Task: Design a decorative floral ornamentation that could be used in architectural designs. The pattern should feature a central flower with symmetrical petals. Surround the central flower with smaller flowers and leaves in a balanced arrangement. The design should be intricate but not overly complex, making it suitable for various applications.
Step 255:
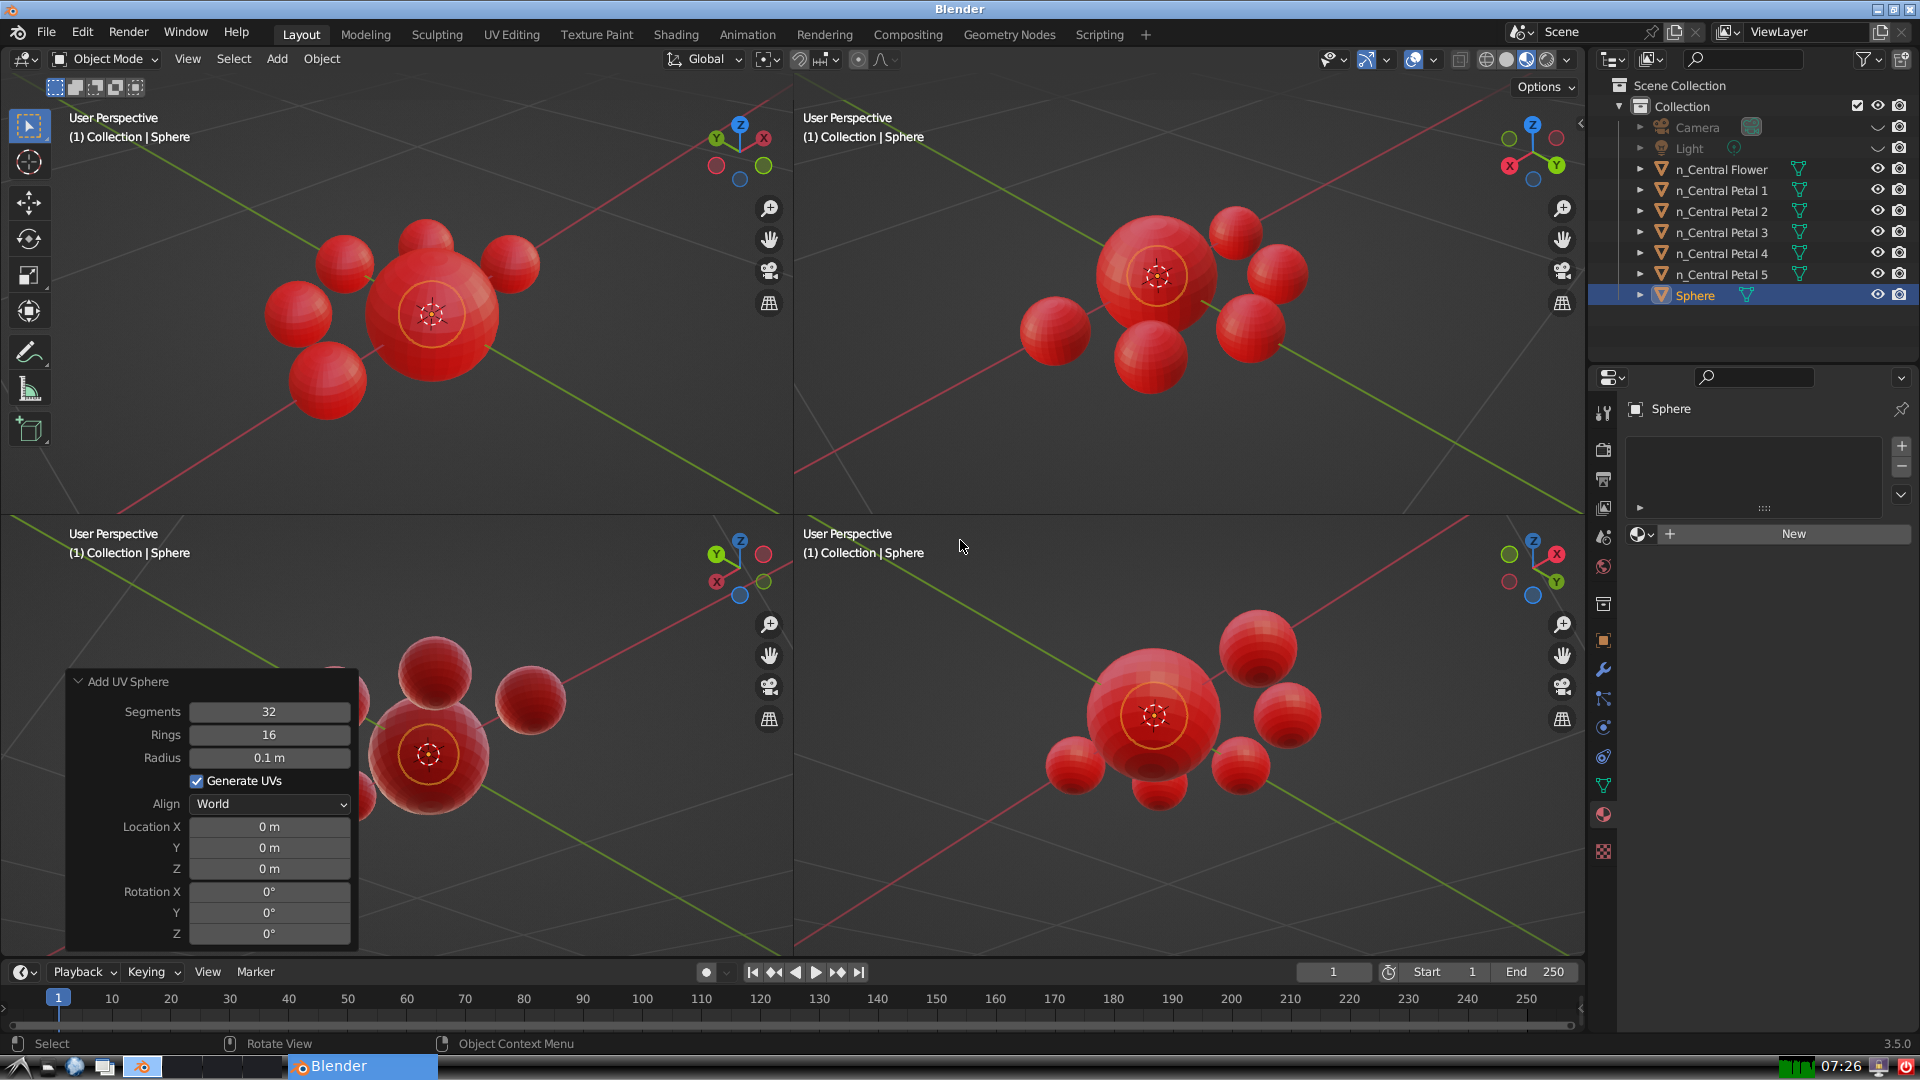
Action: {"mouse_move": [270, 827]}